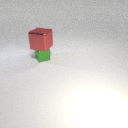
small green metal cube below large red metal cube